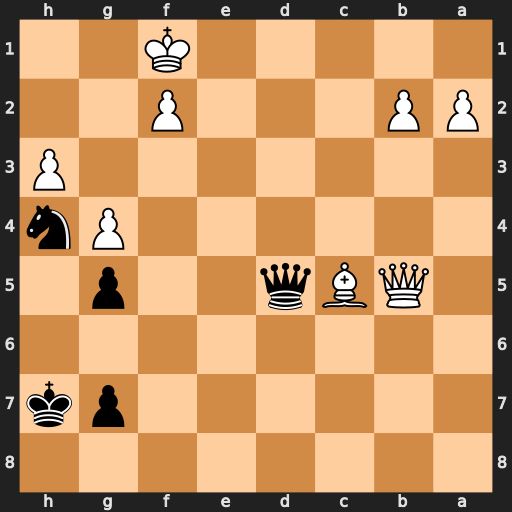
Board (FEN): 8/6pk/8/1QBq2p1/6Pn/7P/PP3P2/5K2
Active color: b
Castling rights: -
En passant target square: -
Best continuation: Qd1#